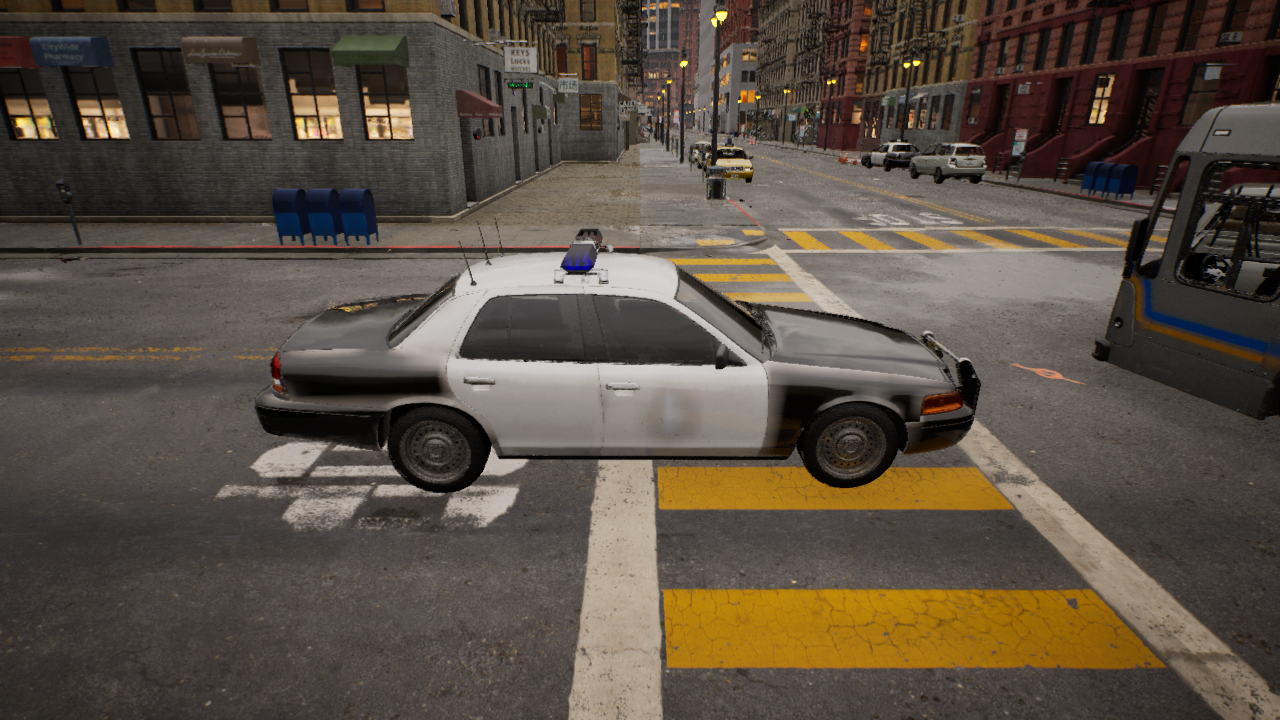
Venue: residential
Lighting: golden hour
Vehicle rig: sedan